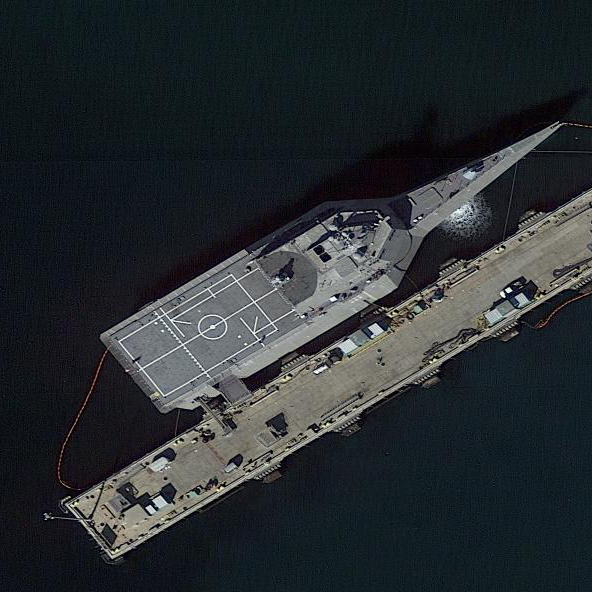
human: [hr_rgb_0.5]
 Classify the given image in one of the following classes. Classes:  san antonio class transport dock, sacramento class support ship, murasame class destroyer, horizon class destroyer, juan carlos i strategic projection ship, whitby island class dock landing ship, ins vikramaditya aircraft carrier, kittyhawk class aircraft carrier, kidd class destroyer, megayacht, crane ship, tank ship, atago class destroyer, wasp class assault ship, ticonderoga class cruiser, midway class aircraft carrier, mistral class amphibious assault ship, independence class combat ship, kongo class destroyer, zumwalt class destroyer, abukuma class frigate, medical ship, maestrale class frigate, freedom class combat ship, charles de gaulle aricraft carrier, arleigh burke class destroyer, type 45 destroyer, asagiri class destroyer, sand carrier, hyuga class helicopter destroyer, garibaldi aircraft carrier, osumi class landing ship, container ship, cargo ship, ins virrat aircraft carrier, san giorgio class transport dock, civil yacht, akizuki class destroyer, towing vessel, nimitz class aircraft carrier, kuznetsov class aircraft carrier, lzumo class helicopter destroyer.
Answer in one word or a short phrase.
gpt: Independence class combat ship